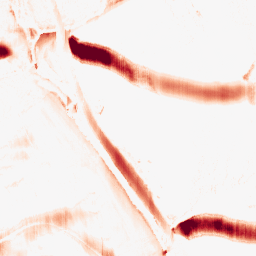
Category: morphological
Decomposition family: morphological_ellipse
Decomposition parameters: operation: opening
width: 30
height: 5
Upsampling method: lanczos
Upsampling parameters: scale: 4
Upsampling scale: 4